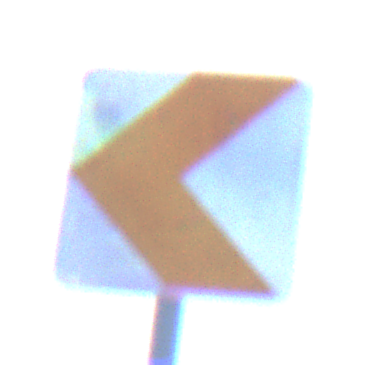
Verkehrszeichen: RichtungstafelnInKurvenKleinRechts
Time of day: Midday
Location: Outdoor (Nature)
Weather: Overcast
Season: Winter
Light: Natural